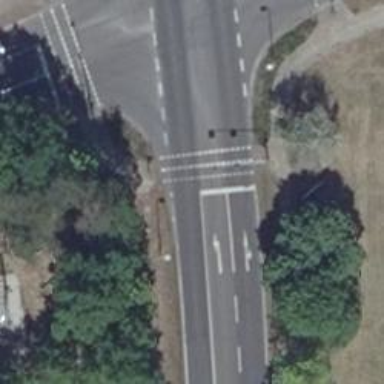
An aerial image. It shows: Road with traffic signals.